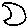
Label: moon